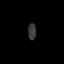
Tissue: prostate
Cell type: T cells
Senescence score: 0.6833
Nuclear area (px): 128
Mean DAPI intensity: 57.922